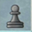
Piece: bP